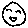
Label: smiley face